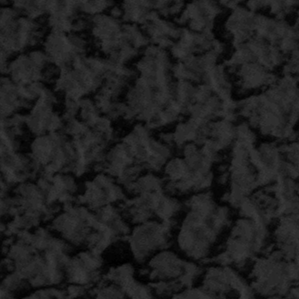
Label: frost